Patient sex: M
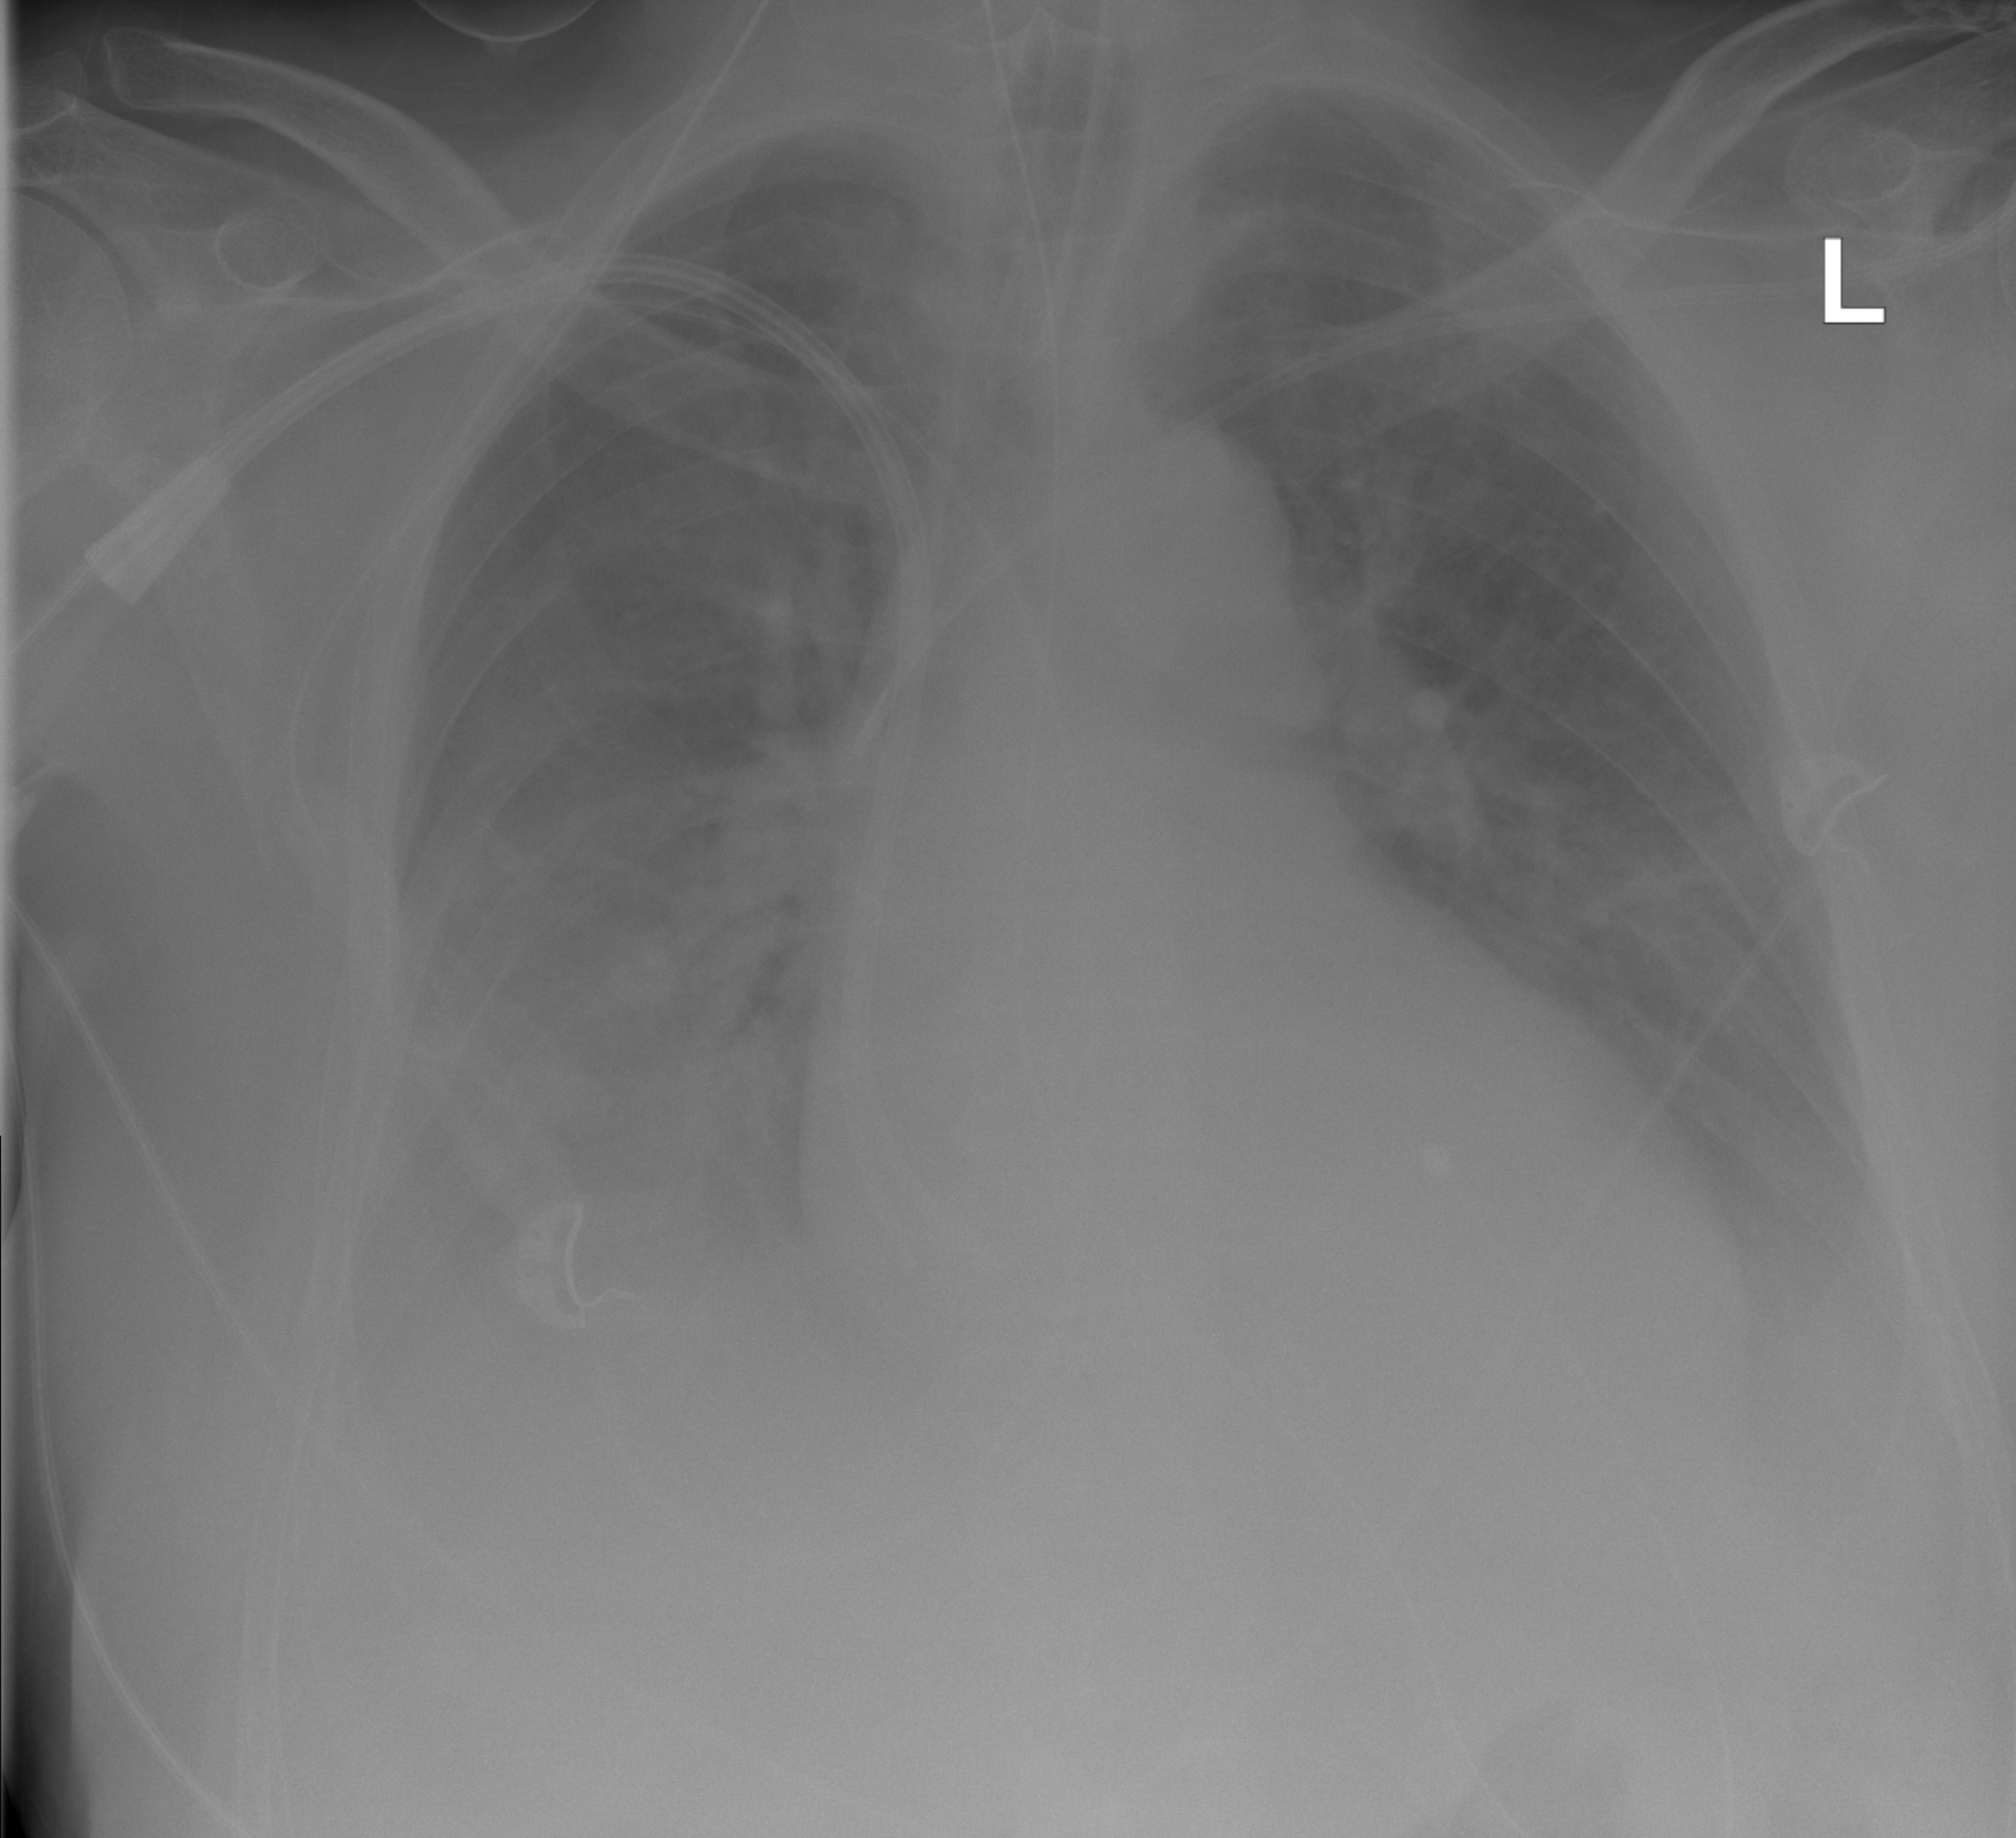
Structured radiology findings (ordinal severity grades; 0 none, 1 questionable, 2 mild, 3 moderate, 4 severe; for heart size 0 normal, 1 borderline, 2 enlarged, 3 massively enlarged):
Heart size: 0
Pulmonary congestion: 2
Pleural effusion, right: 2
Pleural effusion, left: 2
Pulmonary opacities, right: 0
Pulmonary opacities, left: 0
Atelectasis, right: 2
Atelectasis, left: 2